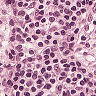
Metastatic tissue present: no